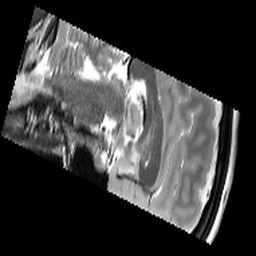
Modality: T2starw
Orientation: sagittal
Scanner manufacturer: siemens
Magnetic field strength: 3 T
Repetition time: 9.86 s
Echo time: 0.05 s